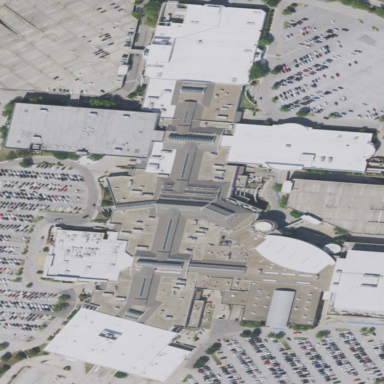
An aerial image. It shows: Retail building that serves as mall.